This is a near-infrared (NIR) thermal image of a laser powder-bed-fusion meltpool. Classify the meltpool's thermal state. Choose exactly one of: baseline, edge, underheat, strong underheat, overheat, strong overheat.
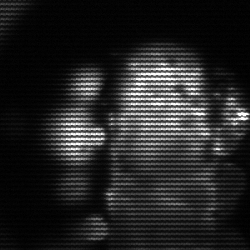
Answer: strong underheat